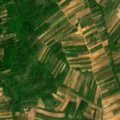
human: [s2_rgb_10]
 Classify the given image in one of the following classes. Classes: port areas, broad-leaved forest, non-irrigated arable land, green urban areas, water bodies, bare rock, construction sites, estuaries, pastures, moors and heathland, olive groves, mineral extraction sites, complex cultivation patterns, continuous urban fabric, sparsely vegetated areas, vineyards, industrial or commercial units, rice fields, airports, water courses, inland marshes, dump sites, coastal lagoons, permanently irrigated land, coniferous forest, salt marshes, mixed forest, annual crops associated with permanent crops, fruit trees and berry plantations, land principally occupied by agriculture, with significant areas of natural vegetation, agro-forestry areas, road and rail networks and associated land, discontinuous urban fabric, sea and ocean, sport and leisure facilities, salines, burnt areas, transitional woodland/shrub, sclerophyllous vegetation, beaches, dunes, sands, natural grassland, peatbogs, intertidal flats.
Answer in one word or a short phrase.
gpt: complex cultivation patterns, land principally occupied by agriculture, with significant areas of natural vegetation, broad-leaved forest